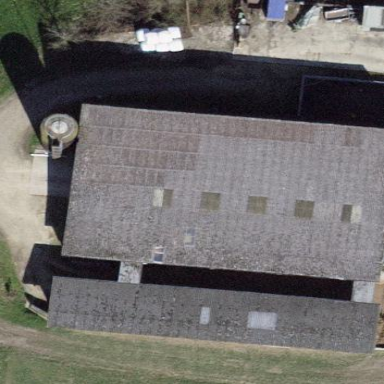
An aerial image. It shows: Farm auxiliary building.